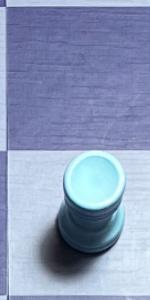
Label: Rook_White